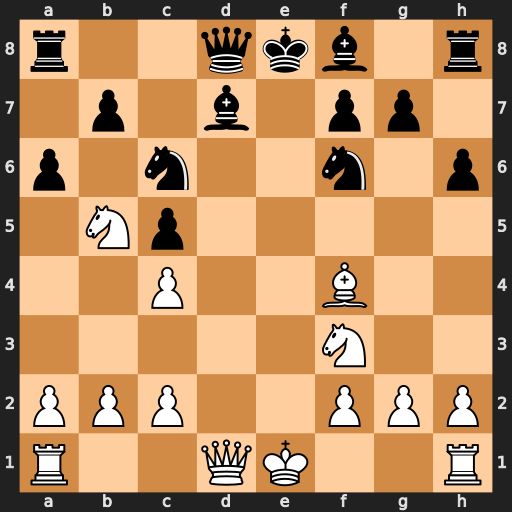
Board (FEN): r2qkb1r/1p1b1pp1/p1n2n1p/1Np5/2P2B2/5N2/PPP2PPP/R2QK2R
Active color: w
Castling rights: KQkq
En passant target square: -
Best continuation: Nc7+ Qxc7 Bxc7